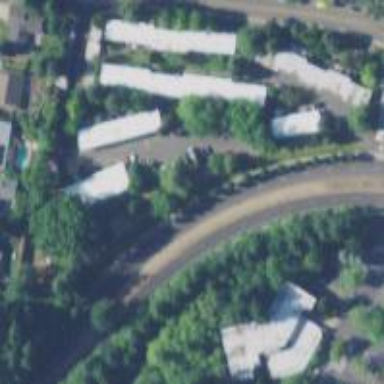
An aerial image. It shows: Residential area with apartments.